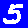
Digit: 5